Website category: jobs
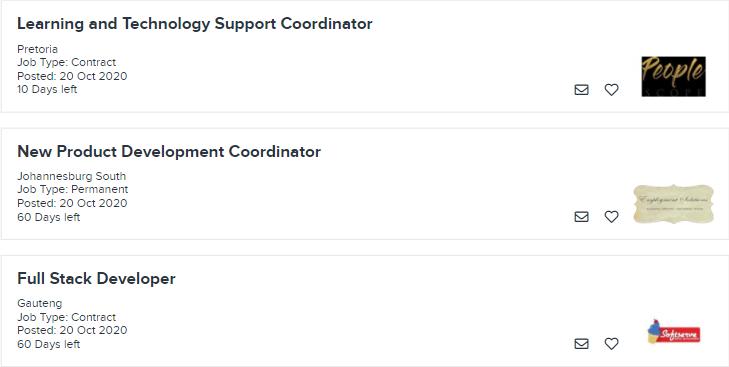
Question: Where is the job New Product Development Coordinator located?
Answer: Johannesburg South

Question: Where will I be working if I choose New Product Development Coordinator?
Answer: Johannesburg South

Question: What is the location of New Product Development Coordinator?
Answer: Johannesburg South

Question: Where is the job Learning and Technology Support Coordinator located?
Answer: Pretoria

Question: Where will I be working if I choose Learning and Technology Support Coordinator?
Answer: Pretoria

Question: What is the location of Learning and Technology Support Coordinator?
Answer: Pretoria

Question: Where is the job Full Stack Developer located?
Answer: Gauteng

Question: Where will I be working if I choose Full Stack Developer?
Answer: Gauteng

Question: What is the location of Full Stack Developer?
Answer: Gauteng

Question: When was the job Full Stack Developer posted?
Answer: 20 Oct 2020

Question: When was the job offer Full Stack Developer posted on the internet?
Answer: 20 Oct 2020

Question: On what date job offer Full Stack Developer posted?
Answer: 20 Oct 2020

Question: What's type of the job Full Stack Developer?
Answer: Job Type: Contract

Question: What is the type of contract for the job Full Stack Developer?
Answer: Job Type: Contract

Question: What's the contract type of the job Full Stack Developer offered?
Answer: Job Type: Contract

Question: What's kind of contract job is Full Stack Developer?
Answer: Job Type: Contract

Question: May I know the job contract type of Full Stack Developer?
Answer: Job Type: Contract

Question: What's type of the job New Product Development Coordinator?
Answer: Job Type: Permanent

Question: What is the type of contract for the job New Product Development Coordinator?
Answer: Job Type: Permanent

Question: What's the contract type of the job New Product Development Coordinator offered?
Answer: Job Type: Permanent

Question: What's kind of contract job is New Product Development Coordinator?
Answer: Job Type: Permanent

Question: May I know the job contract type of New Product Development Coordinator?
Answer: Job Type: Permanent

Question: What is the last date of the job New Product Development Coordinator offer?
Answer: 60 Days left

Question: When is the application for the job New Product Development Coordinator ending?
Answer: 60 Days left

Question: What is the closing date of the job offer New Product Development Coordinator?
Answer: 60 Days left

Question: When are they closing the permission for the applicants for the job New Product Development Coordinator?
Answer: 60 Days left

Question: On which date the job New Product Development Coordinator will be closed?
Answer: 60 Days left

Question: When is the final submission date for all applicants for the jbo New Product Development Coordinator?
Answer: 60 Days left

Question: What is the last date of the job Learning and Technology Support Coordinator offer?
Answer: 10 Days left

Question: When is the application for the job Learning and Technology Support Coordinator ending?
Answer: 10 Days left

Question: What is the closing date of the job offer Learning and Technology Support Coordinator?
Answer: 10 Days left

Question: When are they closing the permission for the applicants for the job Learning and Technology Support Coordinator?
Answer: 10 Days left

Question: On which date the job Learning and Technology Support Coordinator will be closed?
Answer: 10 Days left

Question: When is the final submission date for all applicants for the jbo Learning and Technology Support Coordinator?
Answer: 10 Days left

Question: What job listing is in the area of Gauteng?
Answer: Full Stack Developer

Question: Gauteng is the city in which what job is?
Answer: Full Stack Developer

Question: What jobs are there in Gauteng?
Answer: Full Stack Developer

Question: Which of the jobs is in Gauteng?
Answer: Full Stack Developer

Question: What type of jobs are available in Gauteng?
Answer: Full Stack Developer

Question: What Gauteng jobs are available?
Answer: Full Stack Developer

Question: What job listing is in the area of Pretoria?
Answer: Learning and Technology Support Coordinator

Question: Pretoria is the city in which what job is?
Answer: Learning and Technology Support Coordinator

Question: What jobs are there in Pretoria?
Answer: Learning and Technology Support Coordinator

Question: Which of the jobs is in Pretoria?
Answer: Learning and Technology Support Coordinator

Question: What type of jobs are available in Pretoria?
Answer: Learning and Technology Support Coordinator

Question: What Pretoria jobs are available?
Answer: Learning and Technology Support Coordinator

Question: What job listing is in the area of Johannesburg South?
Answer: New Product Development Coordinator

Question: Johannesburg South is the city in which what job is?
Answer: New Product Development Coordinator

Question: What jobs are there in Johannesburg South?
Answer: New Product Development Coordinator

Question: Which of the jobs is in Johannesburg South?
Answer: New Product Development Coordinator

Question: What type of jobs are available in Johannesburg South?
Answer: New Product Development Coordinator

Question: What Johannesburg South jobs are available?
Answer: New Product Development Coordinator